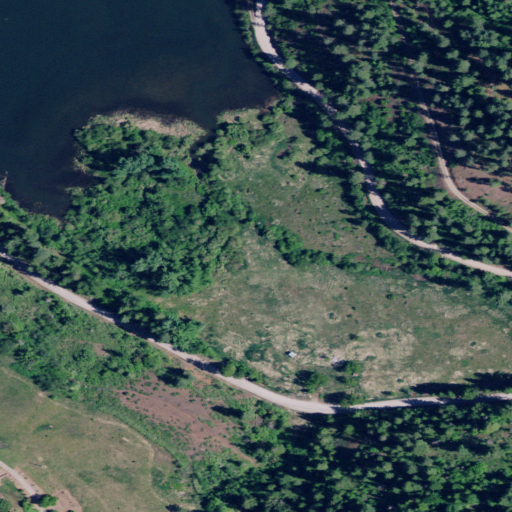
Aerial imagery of valley in Idaho named Bell Canyon containing herbaceous wetlands, shrub, evergreen forest, open water, low intensity development, open development, barren land, and woody wetlands